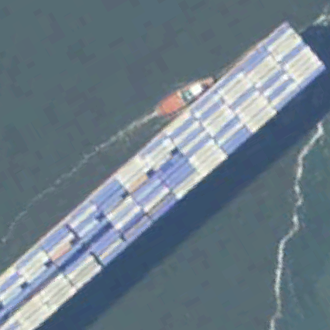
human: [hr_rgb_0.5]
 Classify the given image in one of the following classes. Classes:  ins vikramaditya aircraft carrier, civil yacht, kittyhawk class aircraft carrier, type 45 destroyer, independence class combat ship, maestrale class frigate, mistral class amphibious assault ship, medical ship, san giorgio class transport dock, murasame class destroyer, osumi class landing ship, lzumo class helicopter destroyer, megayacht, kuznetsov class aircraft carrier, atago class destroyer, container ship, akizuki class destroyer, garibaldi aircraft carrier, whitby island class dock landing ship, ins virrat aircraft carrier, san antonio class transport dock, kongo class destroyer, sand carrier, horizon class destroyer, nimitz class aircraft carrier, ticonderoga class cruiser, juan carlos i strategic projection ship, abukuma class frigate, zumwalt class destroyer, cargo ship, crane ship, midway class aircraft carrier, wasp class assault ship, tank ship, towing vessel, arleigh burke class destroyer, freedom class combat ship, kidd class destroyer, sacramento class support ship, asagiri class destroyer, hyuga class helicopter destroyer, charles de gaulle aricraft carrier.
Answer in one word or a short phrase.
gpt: Container ship